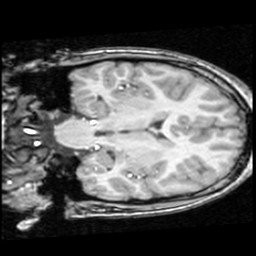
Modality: T1w
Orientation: coronal
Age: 11
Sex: female
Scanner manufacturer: ge
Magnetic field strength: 1.5 T
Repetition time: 0.03333 s
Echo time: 0.008 s